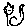
Label: cat